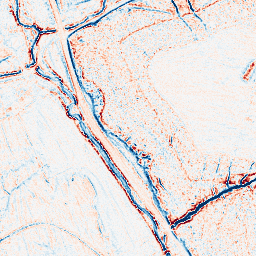
Category: edge_preserving
Decomposition family: anisotropic_diffusion
Decomposition parameters: iterations: 5
kappa: 50
gamma: 0.2
Upsampling method: edge_directed
Upsampling parameters: scale: 2
Upsampling scale: 2